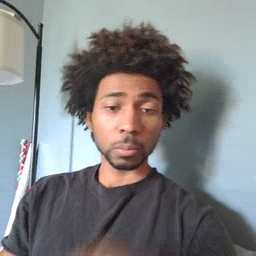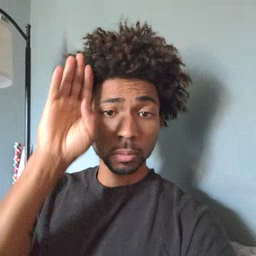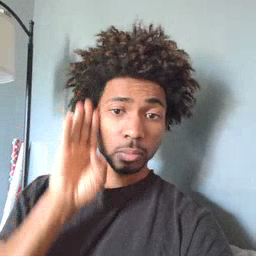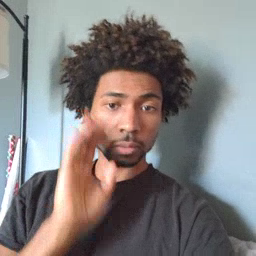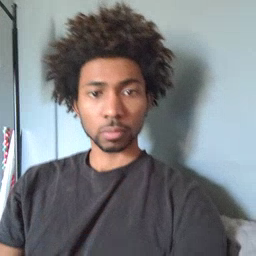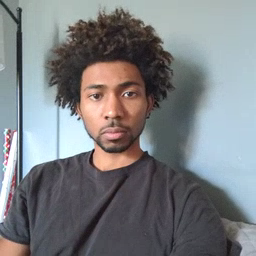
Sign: brown